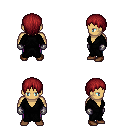
a pixel art fantasy rpg character, male body template, human, tanned skin, gray robe, magenta pants, brunette plain hairstyle, metal gloves, brown shoes, four views (front, back, left, right), 2x2 character sprite sheet, small pixel art, hard edges, no anti-aliasing